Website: home-depot
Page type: store-pickup
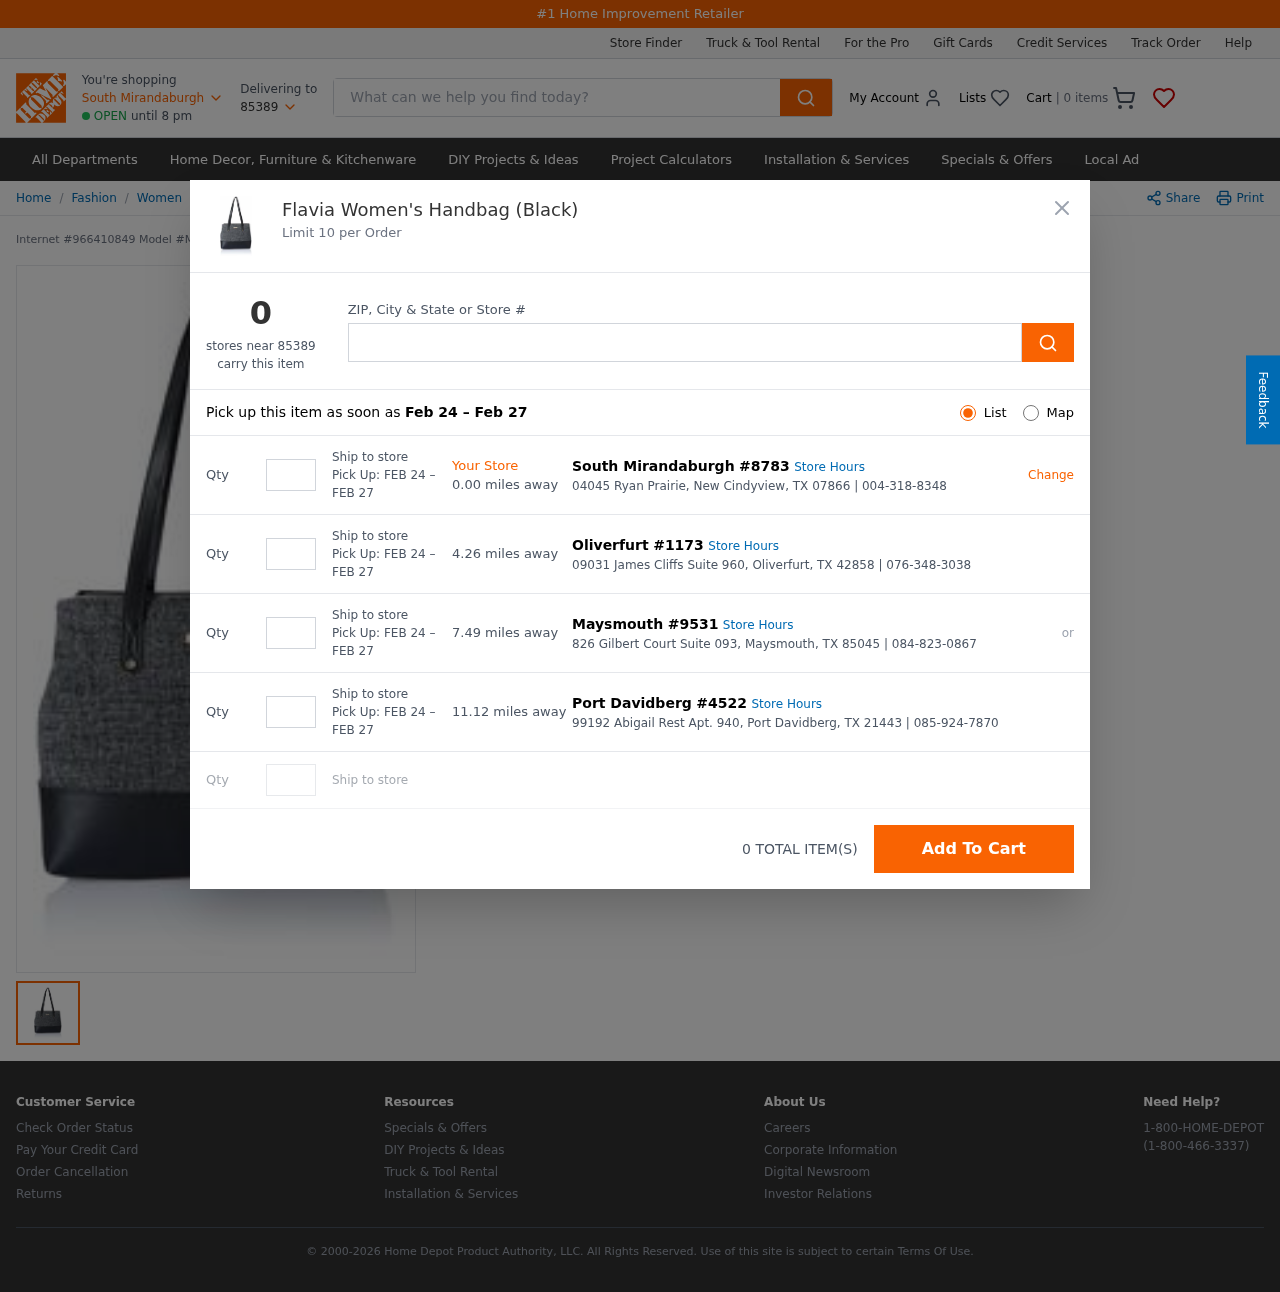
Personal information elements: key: PII_CITY
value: South Mirandaburgh
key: PII_LOCATION1_CITY_STATE_ZIP
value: New Cindyview, TX 07866
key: PII_LOCATION1_STREET
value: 04045 Ryan Prairie
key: PII_LOCATION2_CITY
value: Oliverfurt
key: PII_LOCATION2_CITY_STATE_ZIP
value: Oliverfurt, TX 42858
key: PII_LOCATION2_STREET
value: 09031 James Cliffs Suite 960
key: PII_LOCATION3_CITY
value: Maysmouth
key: PII_LOCATION3_CITY_STATE_ZIP
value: Maysmouth, TX 85045
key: PII_LOCATION3_STREET
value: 826 Gilbert Court Suite 093
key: PII_LOCATION4_CITY
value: Port Davidberg
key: PII_LOCATION4_CITY_STATE_ZIP
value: Port Davidberg, TX 21443
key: PII_LOCATION4_STREET
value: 99192 Abigail Rest Apt. 940
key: PII_POSTCODE
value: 85389
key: PII_LOCATION1_PHONE
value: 004-318-8348
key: PII_LOCATION2_PHONE
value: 076-348-3038
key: PII_LOCATION3_PHONE
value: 084-823-0867
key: PII_LOCATION4_PHONE
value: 085-924-7870
Product elements: key: PRODUCT1_BREADCRUMB
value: Fashion
Women
Accessories
Bags
Handbags
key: PRODUCT1_NAME
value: Flavia Women's Handbag (Black)
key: PRODUCT_INTERNET_NUMBER
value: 966410849
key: PRODUCT_MODEL_NUMBER
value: MW_OHW356472
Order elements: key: ORDER_NUM_ITEMS
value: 0
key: ORDER_PICKUP_DATE_RANGE
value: FEB 24 – FEB 27
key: ORDER_PICKUP_DATE_RANGE
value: Feb 24 – Feb 27
Search elements: key: HEADER_SEARCH
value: What can we help you find today?
Other elements: key: STORE1_DISTANCE
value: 0.00
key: STORE1_NUMBER
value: #8783
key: STORE2_DISTANCE
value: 4.26
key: STORE2_NUMBER
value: #1173
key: STORE3_DISTANCE
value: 7.49
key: STORE3_NUMBER
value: #9531
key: STORE4_DISTANCE
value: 11.12
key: STORE4_NUMBER
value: #4522